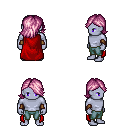
a pixel art fantasy rpg character, male body template, dark elf, purple skin, red cape, teal pants, pink swoop hairstyle, cloth bracers, four views (front, back, left, right), 2x2 character sprite sheet, small pixel art, hard edges, no anti-aliasing